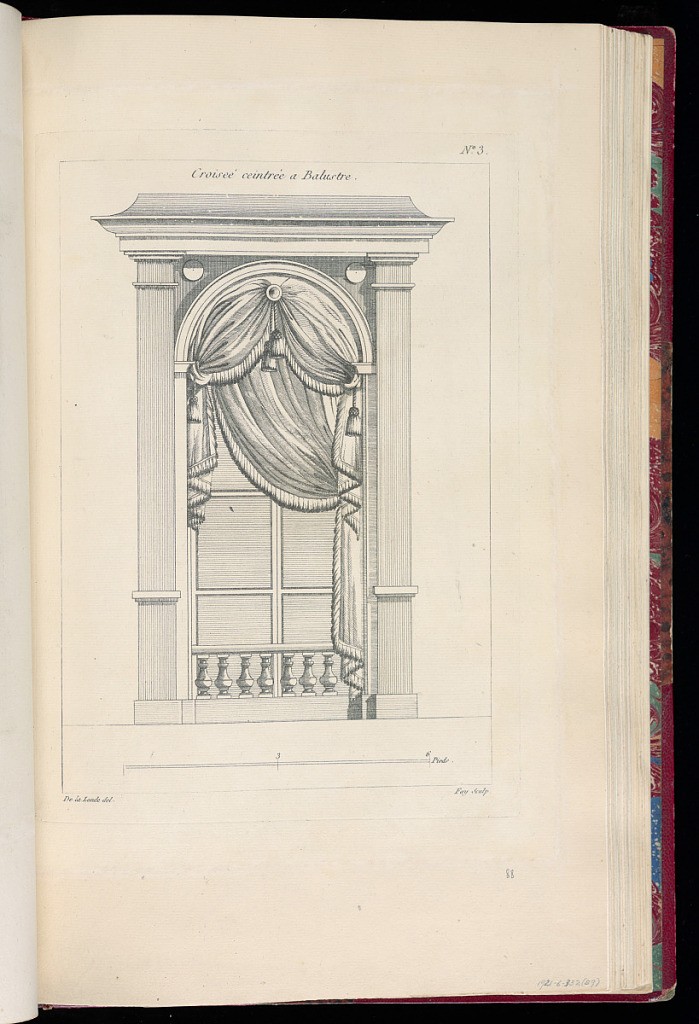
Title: Croisée Ceintrée à Balustre
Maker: Richard de Lalonde, French, active 1780–96
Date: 1780-1789
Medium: Etching on off-white laid paper
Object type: Print
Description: Design for drapery under an archway with a balustrade at the bottom. The plate is signed and numbered.